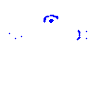
Particle: proton